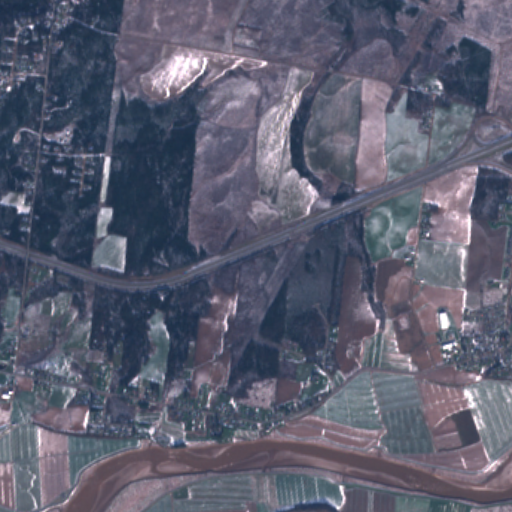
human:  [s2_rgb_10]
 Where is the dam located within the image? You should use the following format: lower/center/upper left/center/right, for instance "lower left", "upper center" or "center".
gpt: The dam is located in the upper left of the image.
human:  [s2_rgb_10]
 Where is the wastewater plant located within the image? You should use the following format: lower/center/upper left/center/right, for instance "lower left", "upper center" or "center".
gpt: The wastewater plant is located in the lower center of the image.
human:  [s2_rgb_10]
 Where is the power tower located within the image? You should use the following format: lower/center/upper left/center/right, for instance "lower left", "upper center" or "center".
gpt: There is no power tower in the image.